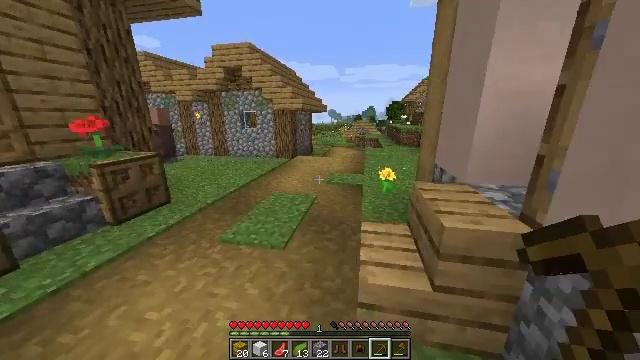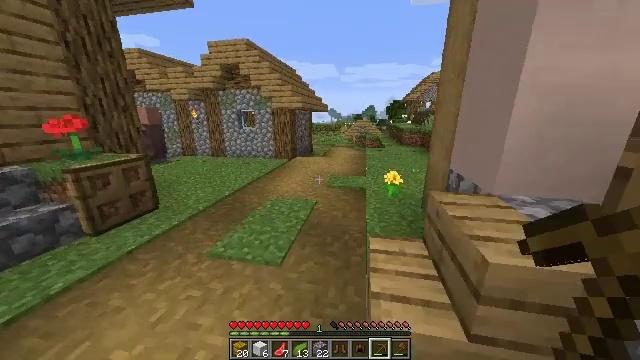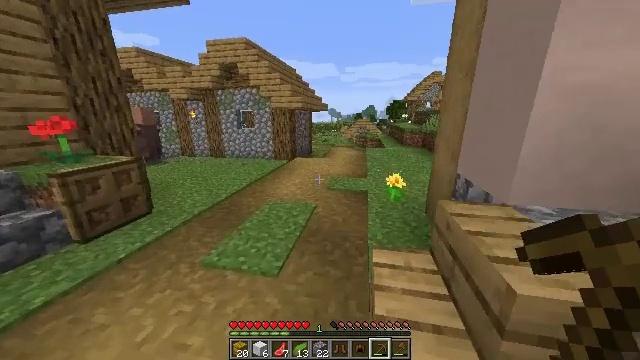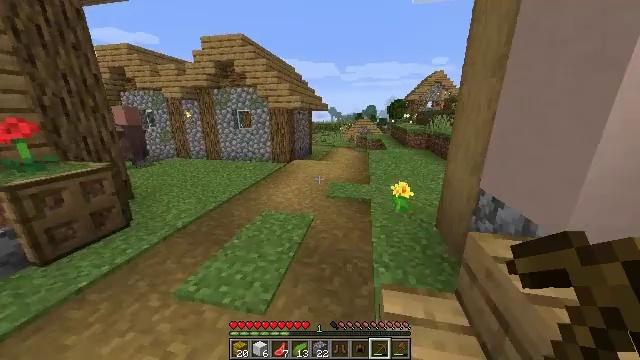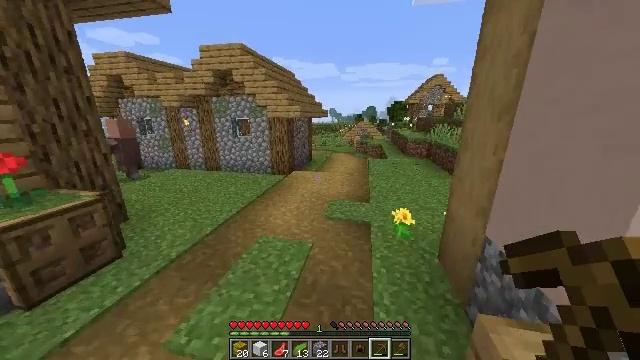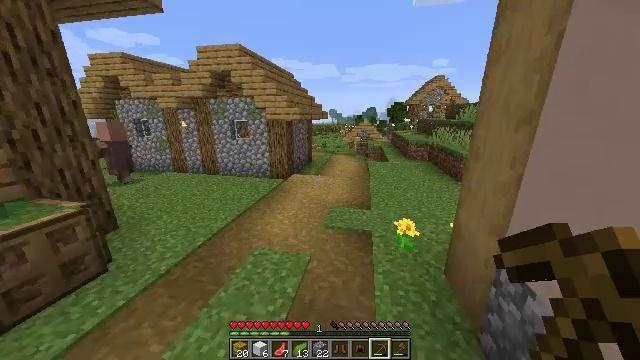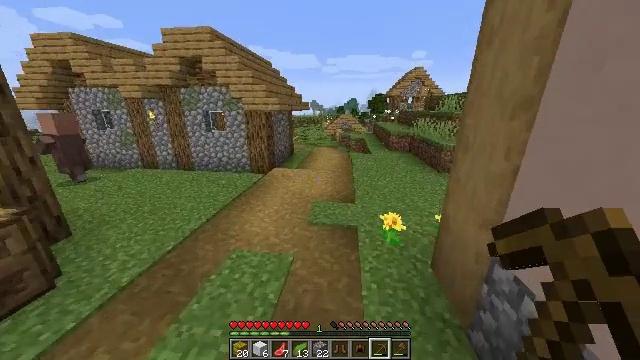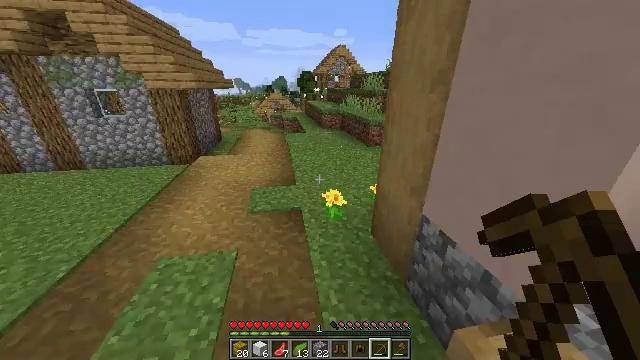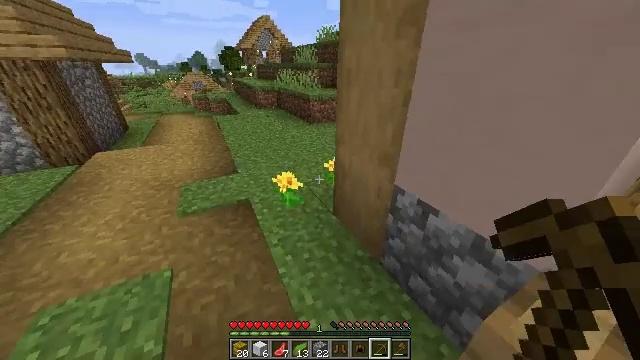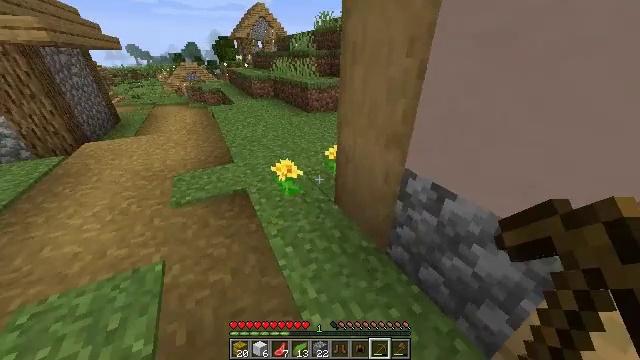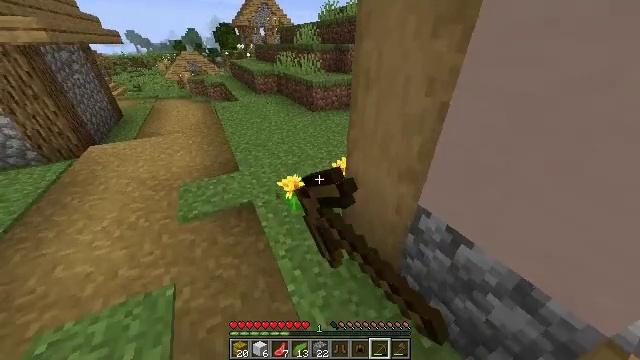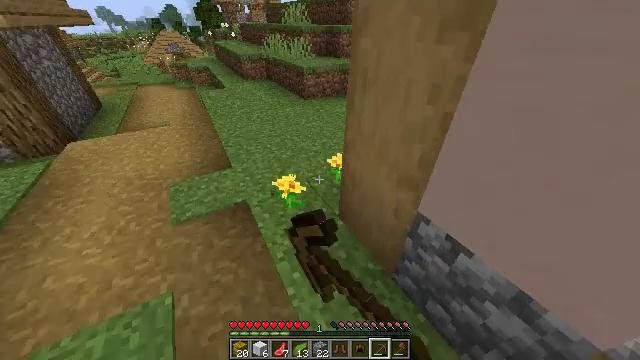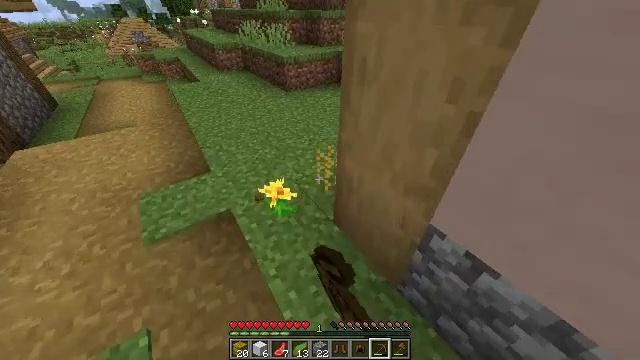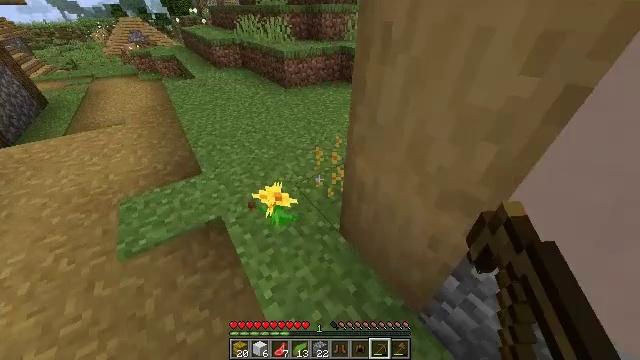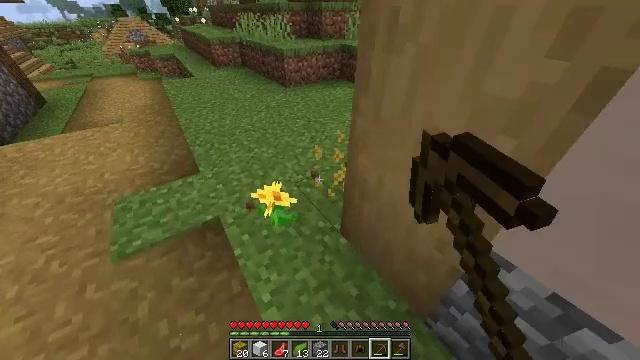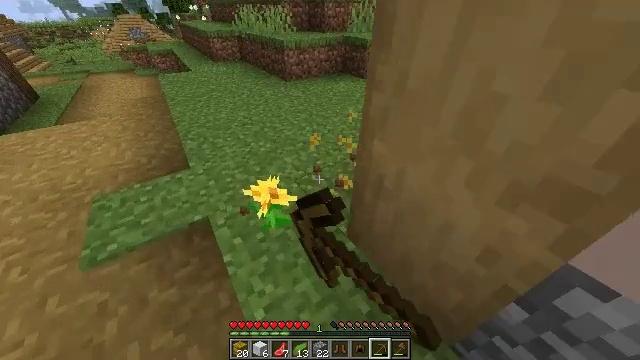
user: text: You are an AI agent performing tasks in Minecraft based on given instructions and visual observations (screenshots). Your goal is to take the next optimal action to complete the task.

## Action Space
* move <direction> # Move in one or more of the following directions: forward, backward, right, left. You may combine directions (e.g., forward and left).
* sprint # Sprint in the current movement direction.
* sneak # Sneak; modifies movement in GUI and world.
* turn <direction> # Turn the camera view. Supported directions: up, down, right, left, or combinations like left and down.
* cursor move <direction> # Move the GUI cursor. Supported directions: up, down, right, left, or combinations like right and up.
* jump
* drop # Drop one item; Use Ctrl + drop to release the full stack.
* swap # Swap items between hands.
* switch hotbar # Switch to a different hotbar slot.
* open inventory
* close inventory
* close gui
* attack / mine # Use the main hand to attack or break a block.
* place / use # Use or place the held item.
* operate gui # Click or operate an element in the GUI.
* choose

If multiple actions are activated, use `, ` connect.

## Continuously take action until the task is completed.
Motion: motion action
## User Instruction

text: Break the dandelion to obtain it.
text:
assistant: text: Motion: move forward, sprint
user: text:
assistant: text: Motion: move forward, sprint
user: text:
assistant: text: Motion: move forward, sprint
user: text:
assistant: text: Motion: move forward
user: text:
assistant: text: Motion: move forward
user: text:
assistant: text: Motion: move forward, turn right and down
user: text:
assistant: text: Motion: move forward, sprint, turn right and down
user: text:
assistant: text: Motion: move forward, sprint, turn right and down
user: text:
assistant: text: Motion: move forward, turn down, attack / mine
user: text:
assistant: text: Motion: move forward, turn down, attack / mine
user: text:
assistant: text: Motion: move forward, turn right and down, attack / mine
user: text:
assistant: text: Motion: move forward, turn right and down, attack / mine
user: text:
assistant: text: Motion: move forward, attack / mine
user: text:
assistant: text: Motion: move forward, attack / mine
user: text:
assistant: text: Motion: move forward, attack / mine
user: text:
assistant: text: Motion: move forward, sprint, turn left and up, attack / mine
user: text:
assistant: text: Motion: move forward, sprint, turn left
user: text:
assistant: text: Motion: move forward, sprint
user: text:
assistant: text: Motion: move forward, sprint, turn down
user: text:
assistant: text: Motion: move forward, turn right and down
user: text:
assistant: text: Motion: move forward, turn right and down
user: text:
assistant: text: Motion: move forward, turn left and down
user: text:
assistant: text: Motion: turn left and down
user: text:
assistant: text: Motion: turn left and down
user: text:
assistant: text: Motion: turn left
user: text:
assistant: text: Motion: turn left and up
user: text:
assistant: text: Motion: turn left and up
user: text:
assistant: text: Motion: turn left
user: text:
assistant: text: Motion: turn left
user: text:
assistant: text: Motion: turn left and down